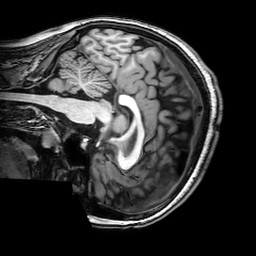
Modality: T1w
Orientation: sagittal
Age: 23
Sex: female
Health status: healthy
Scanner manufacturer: philips
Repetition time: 0.008286 s
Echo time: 0.00381 s